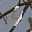
Label: 4